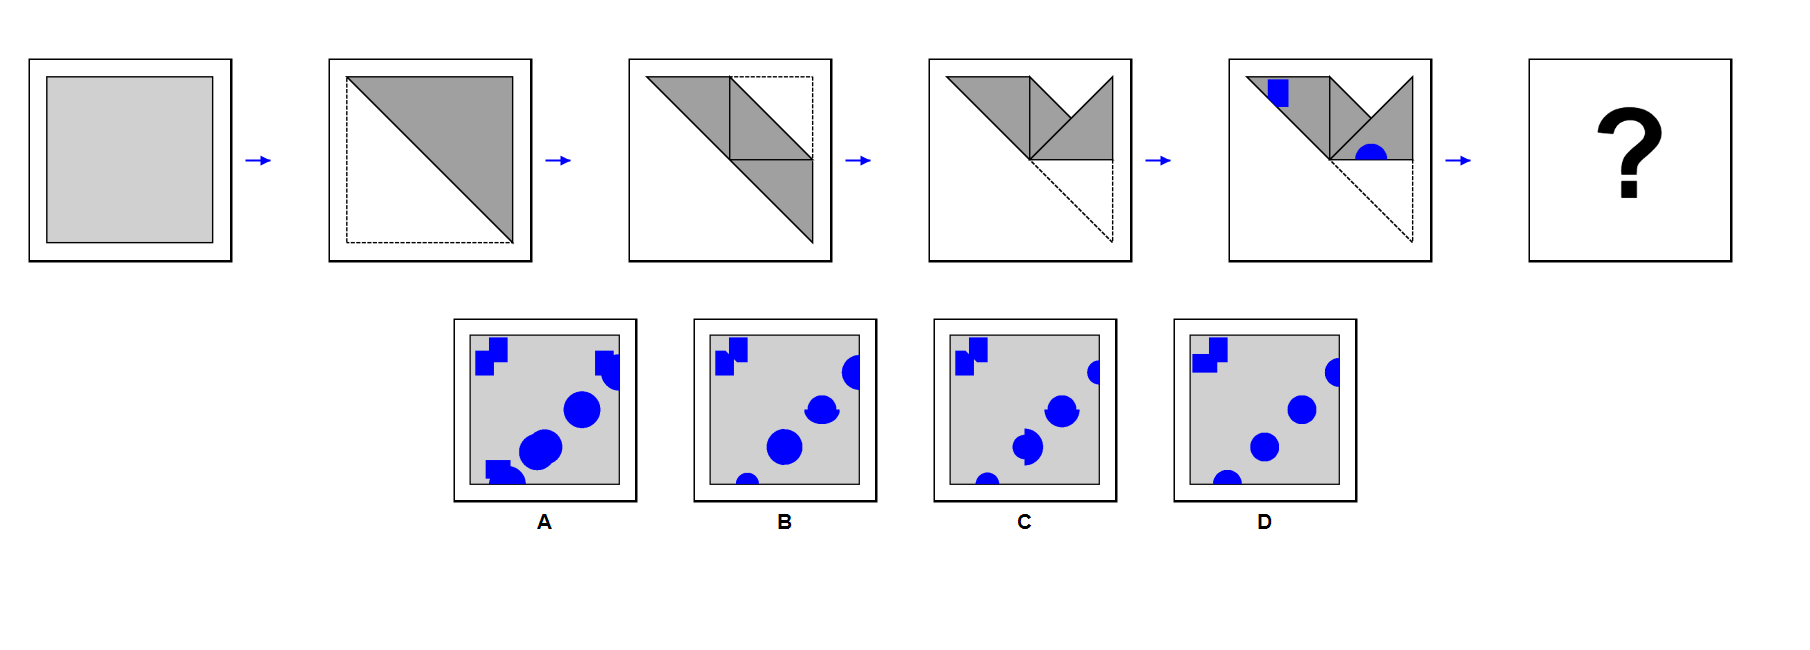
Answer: D